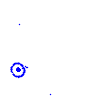
Particle: electron